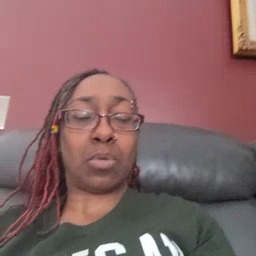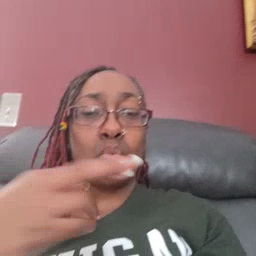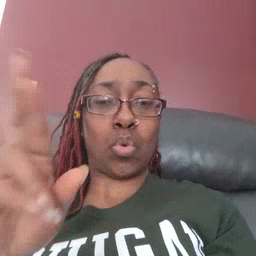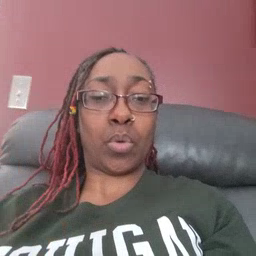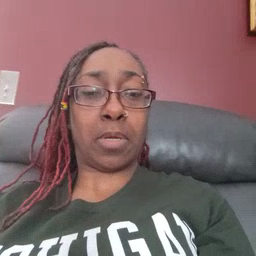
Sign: room